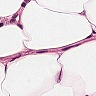
Metastatic tissue present: no